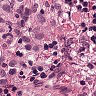
Metastatic tissue present: yes